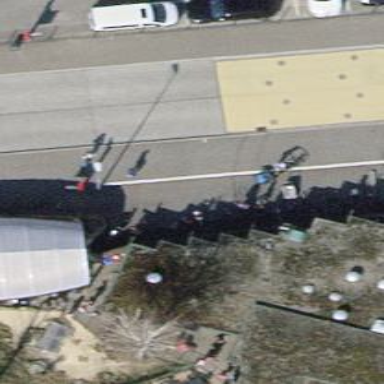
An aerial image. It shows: Bicycle parking area with wall loops.